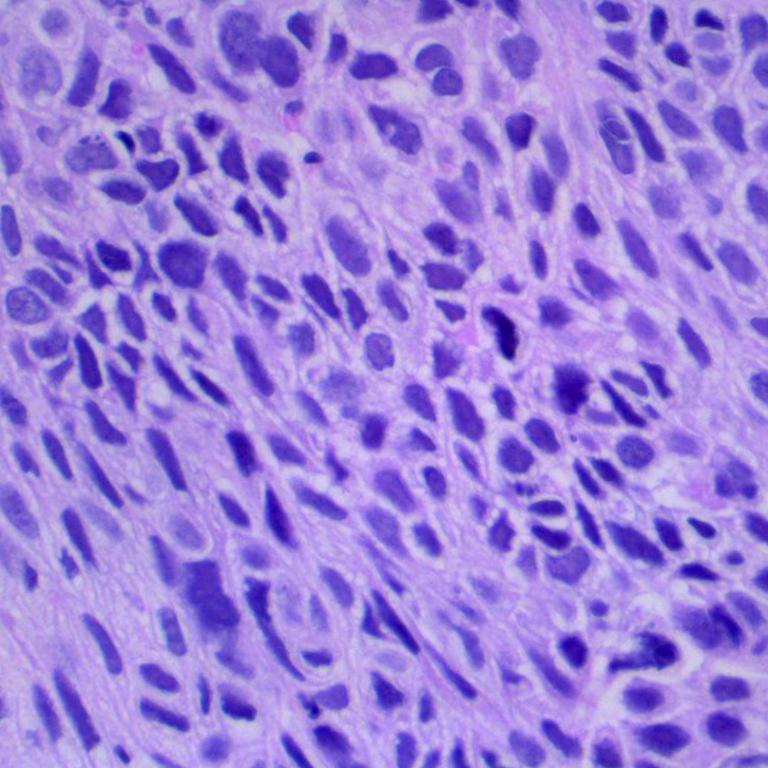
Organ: lung
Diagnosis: squamous carcinomas